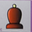
Piece: bB